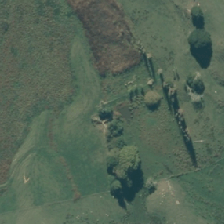
Land cover: herbaceous_freshwater_vege